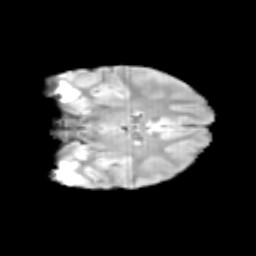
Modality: T2w
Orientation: coronal
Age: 11
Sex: male
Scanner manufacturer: siemens
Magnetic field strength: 3 T
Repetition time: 3.8 s
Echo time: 0.07 s